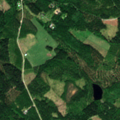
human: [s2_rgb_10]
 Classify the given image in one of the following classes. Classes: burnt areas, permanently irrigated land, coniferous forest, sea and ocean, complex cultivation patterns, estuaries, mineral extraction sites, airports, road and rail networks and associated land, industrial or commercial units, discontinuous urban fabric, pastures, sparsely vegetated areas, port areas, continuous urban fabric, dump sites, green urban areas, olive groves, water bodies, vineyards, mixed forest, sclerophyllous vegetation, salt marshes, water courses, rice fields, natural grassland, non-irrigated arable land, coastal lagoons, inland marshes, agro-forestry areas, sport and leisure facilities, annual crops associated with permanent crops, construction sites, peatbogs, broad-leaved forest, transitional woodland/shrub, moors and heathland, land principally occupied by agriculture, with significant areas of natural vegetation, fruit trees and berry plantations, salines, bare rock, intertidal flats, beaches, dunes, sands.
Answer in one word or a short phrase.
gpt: broad-leaved forest, mixed forest, transitional woodland/shrub